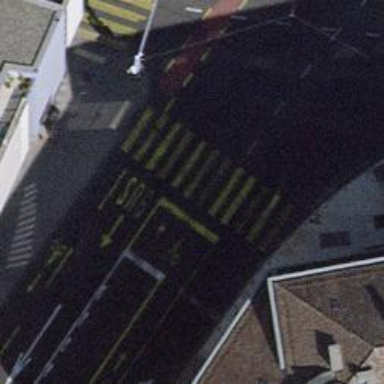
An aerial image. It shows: Crossing with traffic signals.